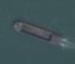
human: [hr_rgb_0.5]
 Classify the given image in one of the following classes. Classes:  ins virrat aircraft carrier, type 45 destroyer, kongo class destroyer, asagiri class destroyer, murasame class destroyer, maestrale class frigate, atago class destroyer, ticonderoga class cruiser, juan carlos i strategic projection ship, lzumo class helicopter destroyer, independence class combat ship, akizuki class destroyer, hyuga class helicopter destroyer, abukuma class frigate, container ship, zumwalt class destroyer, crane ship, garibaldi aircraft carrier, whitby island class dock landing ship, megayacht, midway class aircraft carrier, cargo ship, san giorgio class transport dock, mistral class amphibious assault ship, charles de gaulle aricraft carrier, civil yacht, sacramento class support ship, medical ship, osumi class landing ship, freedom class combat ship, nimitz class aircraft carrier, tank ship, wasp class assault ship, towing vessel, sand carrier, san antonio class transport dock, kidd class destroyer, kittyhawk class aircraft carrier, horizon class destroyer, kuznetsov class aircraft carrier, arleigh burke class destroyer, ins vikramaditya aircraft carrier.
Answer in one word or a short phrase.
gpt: Sand carrier